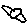
Label: bird